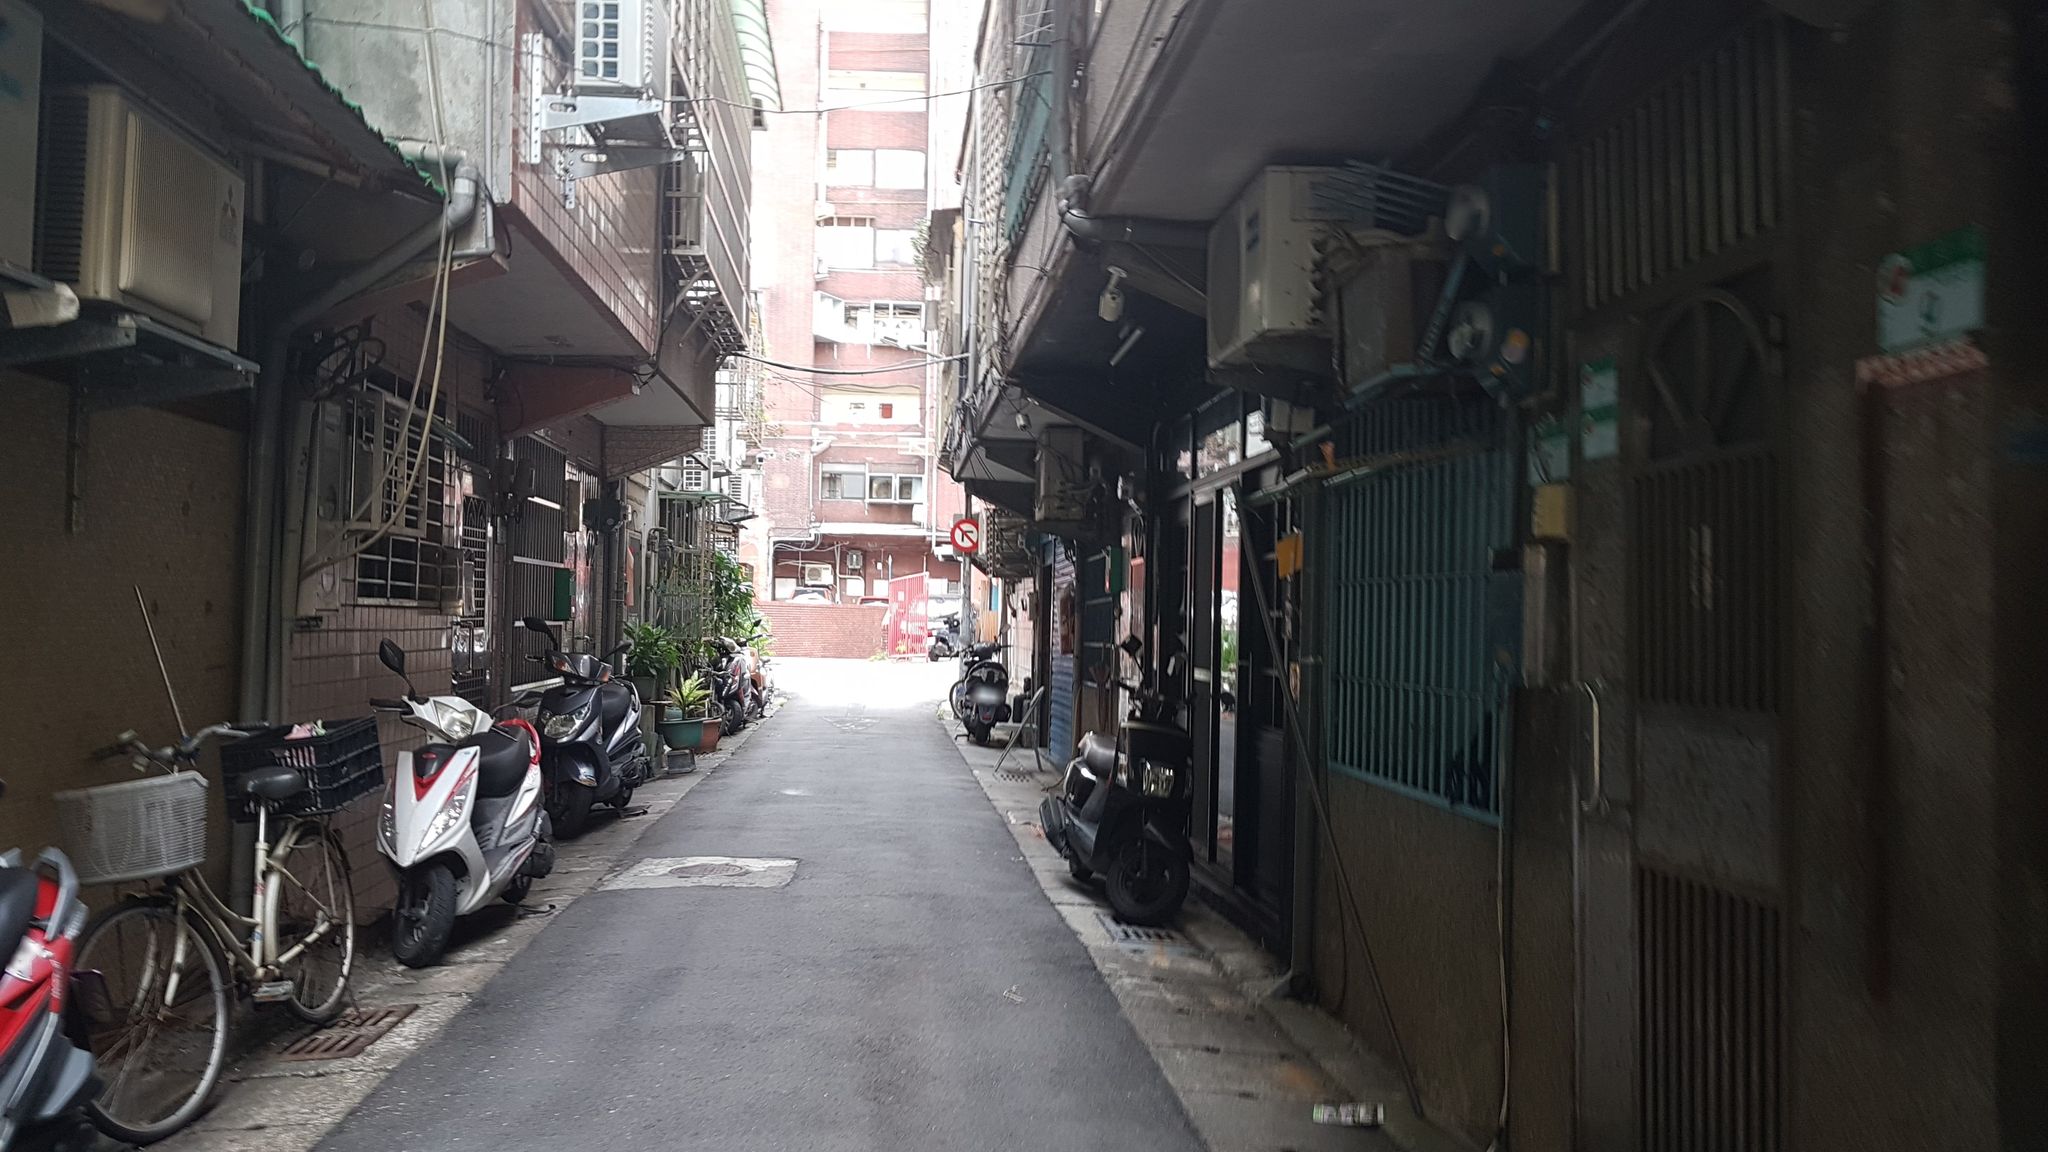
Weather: clear
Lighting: day
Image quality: good
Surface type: walking surface
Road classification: service, footway
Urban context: urban centre
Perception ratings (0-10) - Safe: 5.51, Lively: 6.94, Beautiful: 5.27, Boring: 1.51, Depressing: 1.97, Wealthy: 4.04